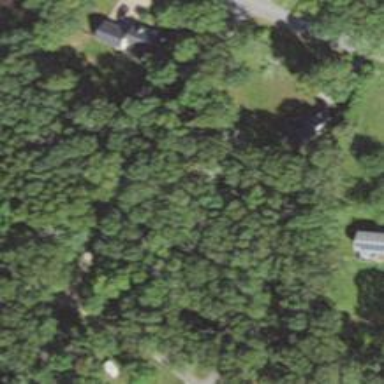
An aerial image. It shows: Residential driveway.